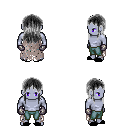
a pixel art fantasy rpg character, male body template, dark elf, purple skin, gray tattered cape, teal pants, gray unkempt hairstyle, metal gloves, black slippers, four views (front, back, left, right), 2x2 character sprite sheet, small pixel art, hard edges, no anti-aliasing